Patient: sex F, age 40
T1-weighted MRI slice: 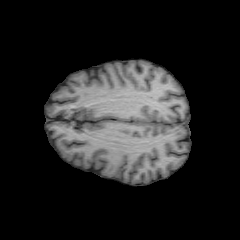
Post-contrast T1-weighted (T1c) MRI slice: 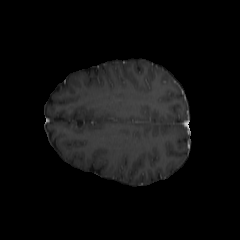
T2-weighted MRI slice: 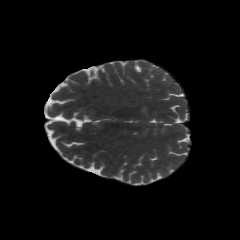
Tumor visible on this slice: no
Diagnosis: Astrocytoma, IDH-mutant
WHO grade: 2